Question: I'm using (<URL> library to display a pie chart in an Android app.
The pie chart can have lots of slides. I want to display just on some pie slices the values, but I could not make it work (I'm not even sure it is possible).
For the 'DefaultRenderer' I've made:
'''
renderer.setLabelsColor(Color.BLACK); // color of the text displayed on the chart
renderer.setLabelsTextSize(12); // size of the text displayed on the chart
'''
and for each 'SimpleSeriesRenderer':
'''
if (pieSlidesNo > 5) {
serieRender.setDisplayChartValues(false);
} else {
serieRender.setDisplayChartValues(true);
}
'''
but is not working - the values are displayed on each pie slice.
What I want is like in the below image (the values are displayed only on first slices, not on all).

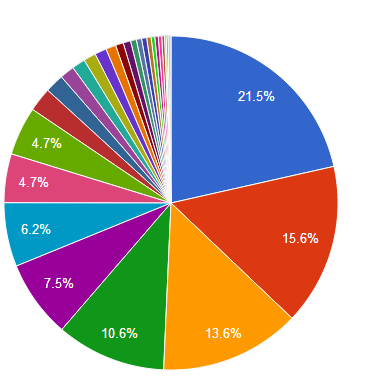
Answer: For this you have to change Library Source.
Make change in 'draw()' of 'PieChart.java' and use 'renderer.setDisplayValues(true);' of 'DefaultRenderer'
'''
if (mRenderer.isDisplayValues()) {
if(angle<60)
{}
else
drawLabel(
canvas,
getLabel(mRenderer.getSeriesRendererAt(i).getChartValuesFormat(), mDataset.getValue(i)),
mRenderer, prevLabelsBounds, mCenterX, mCenterY, shortRadius / 2, longRadius / 2,
currentAngle, angle, left, right, mRenderer.getLabelsColor(), paint, false, true);
}
'''
you can change angle comparison value '(angle<60)' according to ur requirement.